Question: What is the value of the measurement in the image?
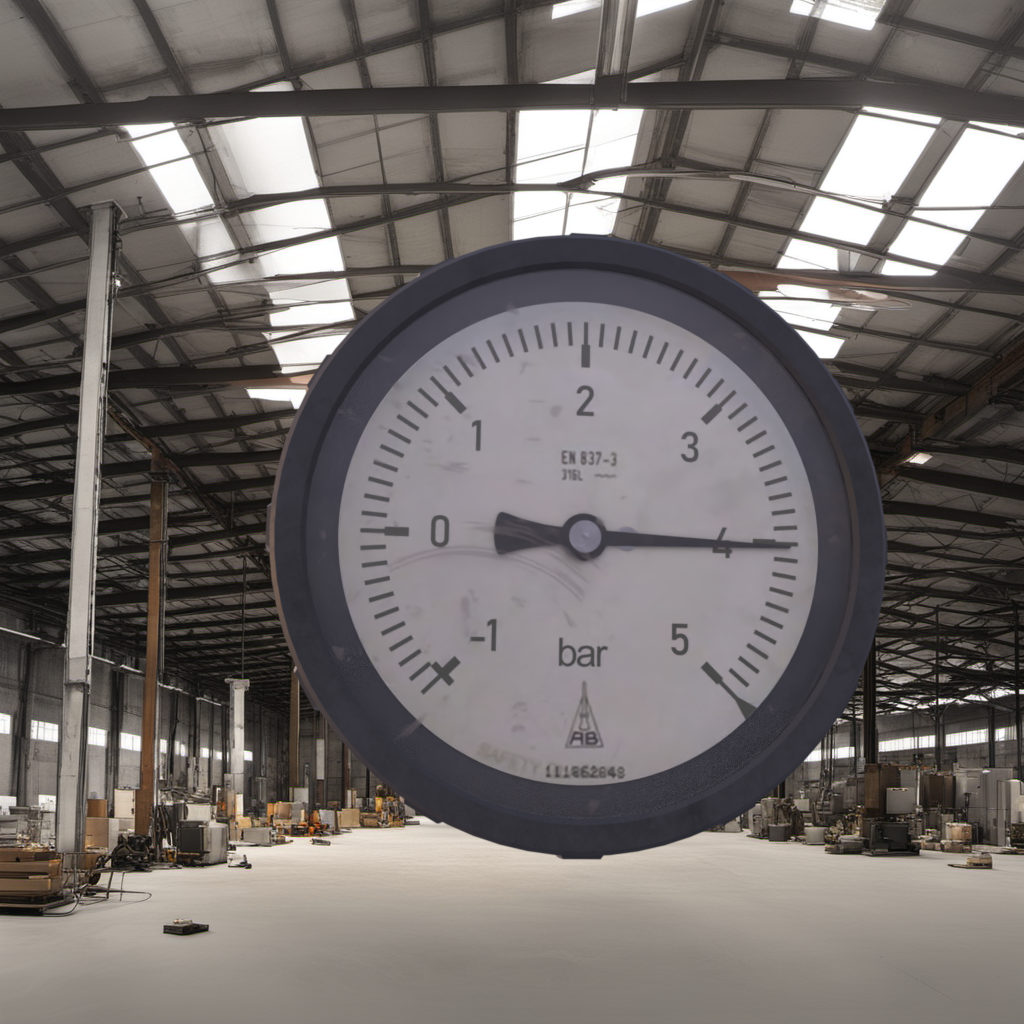
Answer: The result is 4.05
Question: What is the value range of the measurement in the image?
Answer: The range is from -1 to 5
Question: What is the minimum and maximum reading range of the measurement in the image?
Answer: The minimum value is -1 and the maximum value is 5